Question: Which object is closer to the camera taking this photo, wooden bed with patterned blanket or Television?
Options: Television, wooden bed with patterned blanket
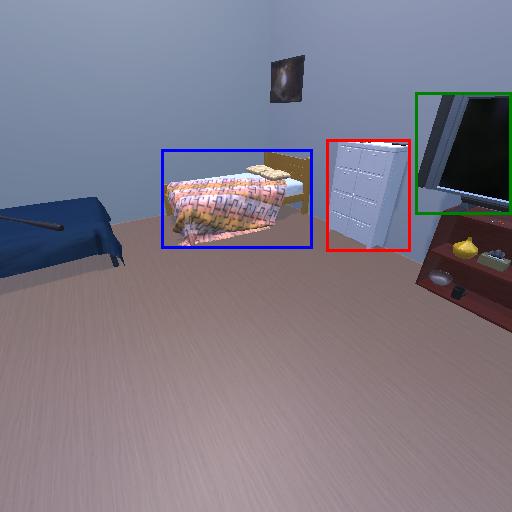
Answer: Television